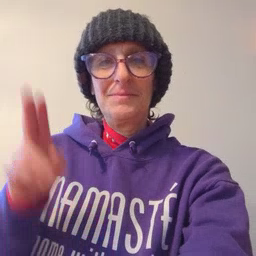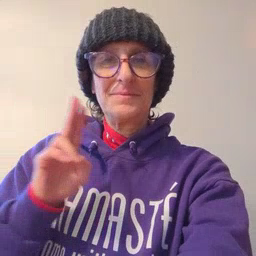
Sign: uncle